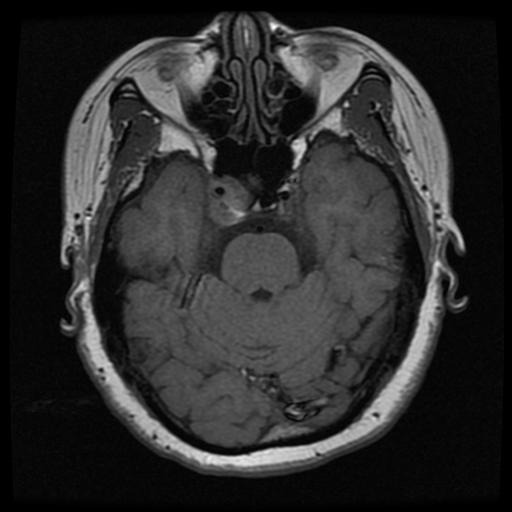
Label: pituitary